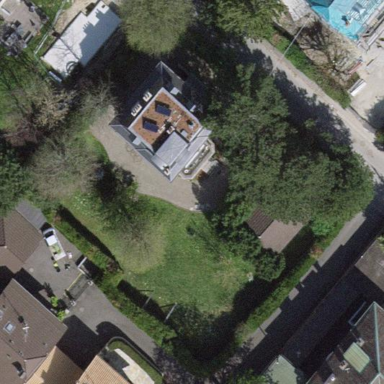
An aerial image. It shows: Garden enclosed by fence.